Question: I have the following implementation and I used colorField to assign colors. However, even though I color the bar stack objects properly, but this color does not match with legend color. I thought it should be bound somehow, how should I fix it?
I have used 'colorField' because I want to assign the same color for paired objects in the bar stack column.
dataSample:
'''
data[0] = {
"value": 29,
"series": 1,
"category": "Men",
"fname": "NY",
"valueColor": "black"
},
'''

<URL>
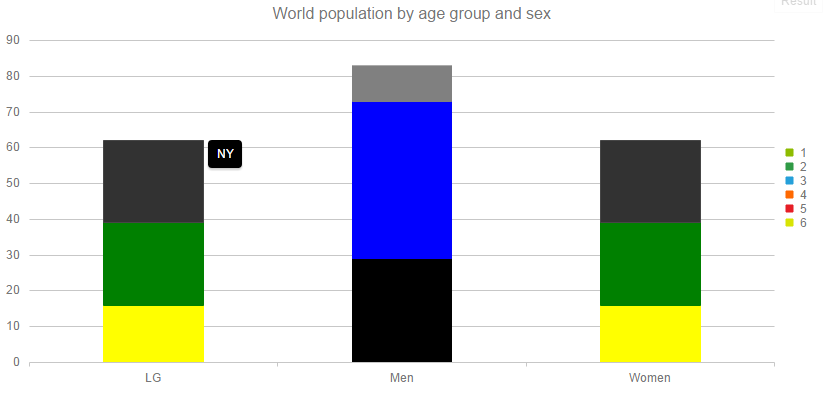
Answer: Here is a solution, although it feels kind of hacky.
<URL>
I used legend.item.visual to redraw the legend and pulled in the valueColor from the data, which was nicely passed along to the legened.item.visual function.
'''
legend: {
item: {
visual: function (e) {
var color = ""
for (var i=0;i<e.series.data.length;i++){
if (e.series.data[i].valueColor != "" && e.series.data[i].fname != "") {
color = e.series.data[i].valueColor
}
}
var rect = new kendo.geometry.Rect([0, 0], [100, 50]);
var layout = new kendo.drawing.Layout(rect, {
spacing: 5,
alignItems: "center"
});
var marker = new kendo.drawing.Path({
fill: {
color: color
}
}).moveTo(10, 0).lineTo(10, 10).lineTo(0, 10).lineTo(0,0).close();
var label = new kendo.drawing.Text(e.series.name, [0, 0], {
fill: {
color: "black"
}
});
layout.append(marker, label);
layout.reflow()
return layout;
}
}
},
'''